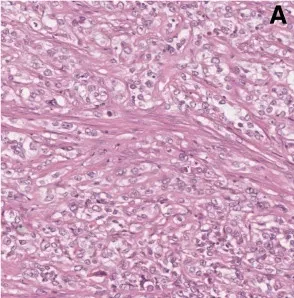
Histologic specimen of splenic metastasis. The spleen is involved by atypical epitheliomorphic cells, arranged in solid nests and cords with a round or oval nucleus and a large eosinophilic cytoplasm.
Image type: pathology (h&e)